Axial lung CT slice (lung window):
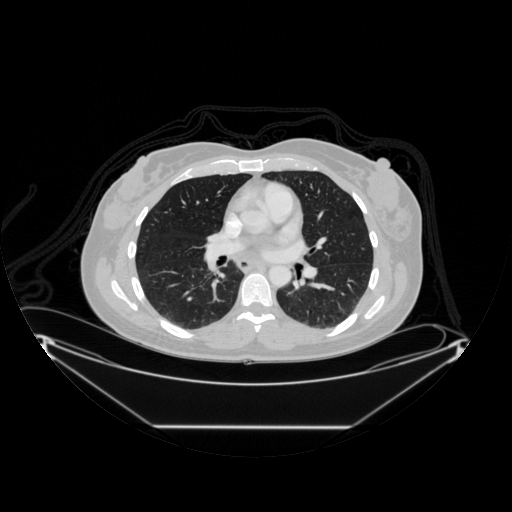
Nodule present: no